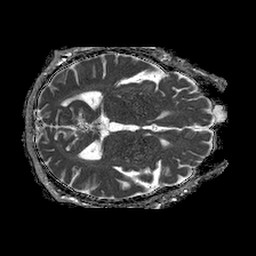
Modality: ADC
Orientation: axial
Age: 73
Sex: male
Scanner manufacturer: philips
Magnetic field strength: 1.5 T
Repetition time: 4.6 s
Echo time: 0.08631 s